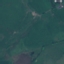
Label: Pasture